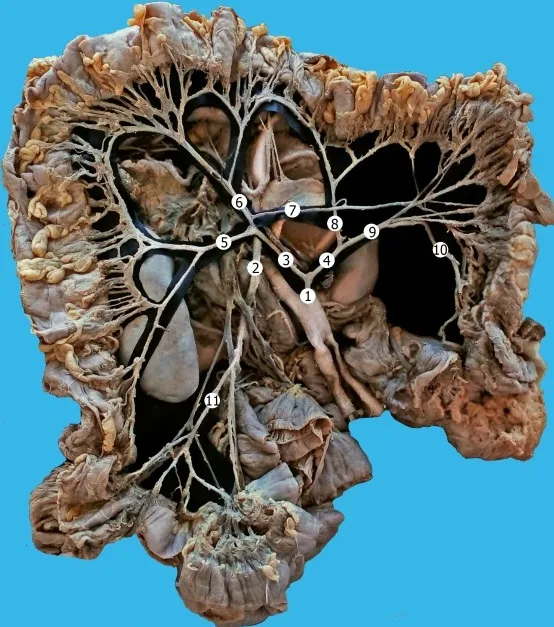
Vascularization of the large intestine. Macro specimen (female, 61 years). 1) inferior mesenteric artery; 2) superior mesenteric artery; 3) common trunk of the right colic and middle colic arteries; 4) common trunk of the accessory middle colic and left colic arteries; 5) right colic artery; 6) middle colic artery; 7) accessory right colic artery; 8) accessory middle colic artery; 9) left colic artery; 10) sigmoid artery; 11) ileocolic artery.
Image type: pathology (h&e)